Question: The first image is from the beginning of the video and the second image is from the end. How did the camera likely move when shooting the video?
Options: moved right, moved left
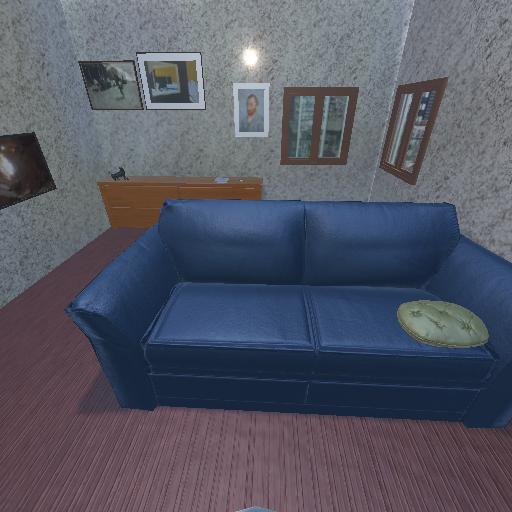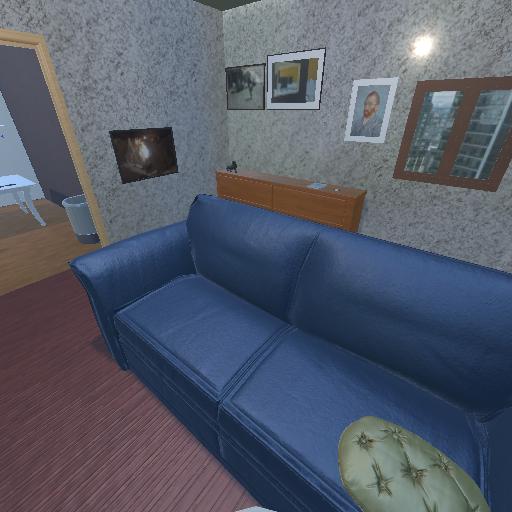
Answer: moved right